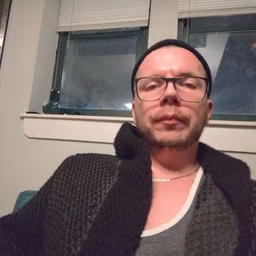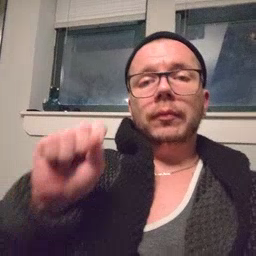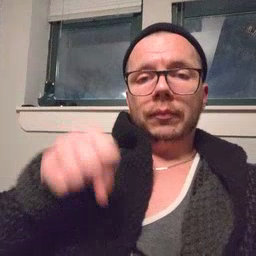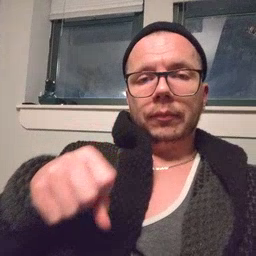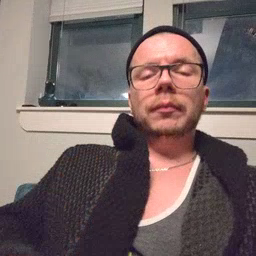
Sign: can